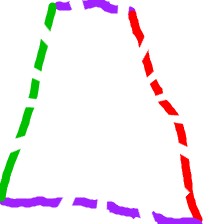
Shape: trapezoid